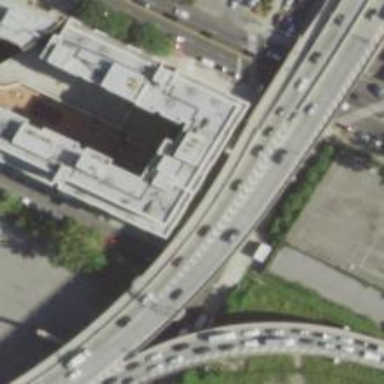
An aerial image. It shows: Primary highway bridge with separate sidewalk.